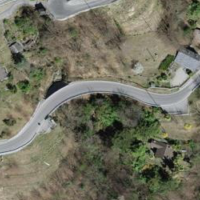
EUNIS habitat code: 41
Species observed at this site:
Erigeron karvinskianus